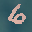
Label: 6